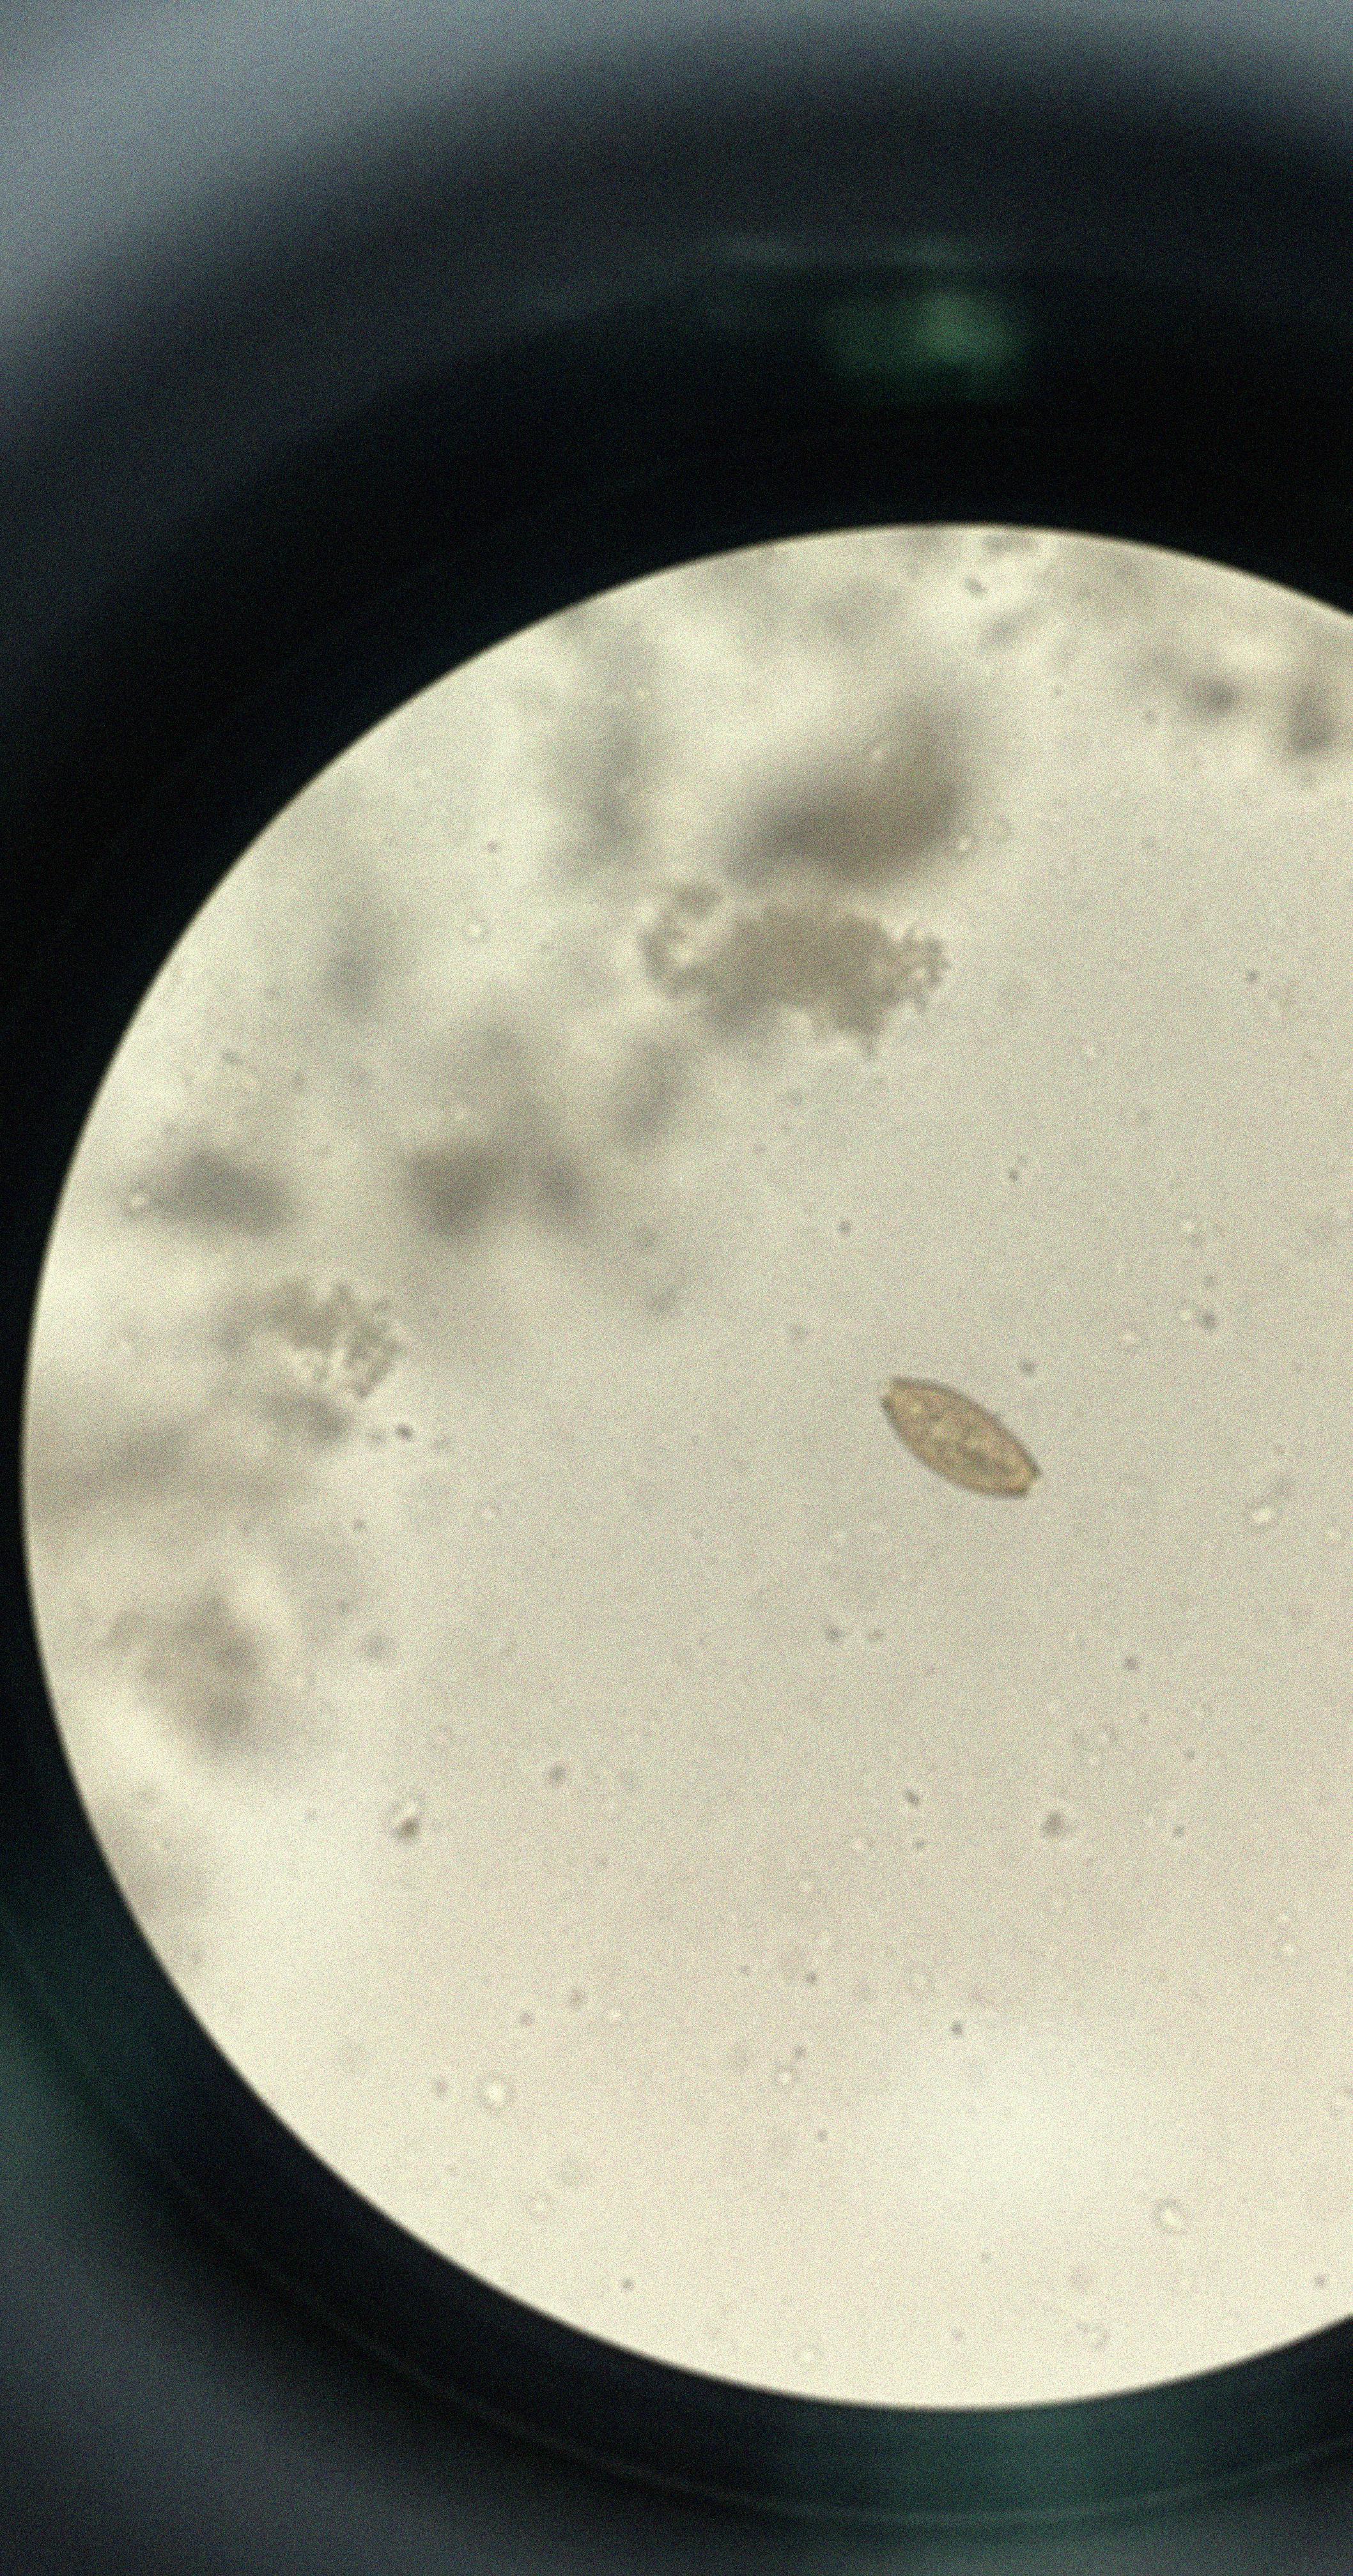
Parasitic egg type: Trichuris trichiura